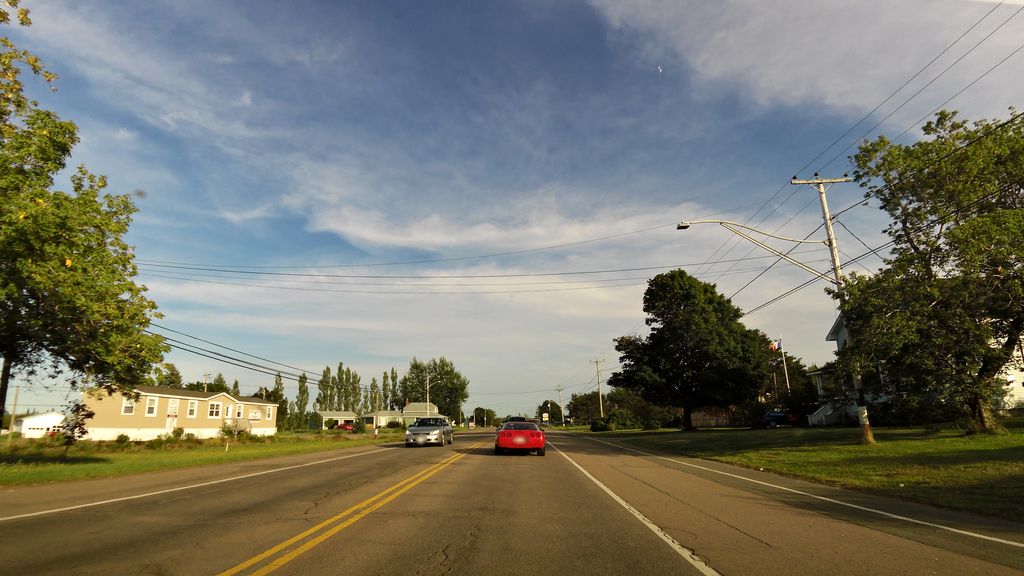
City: charlottetown